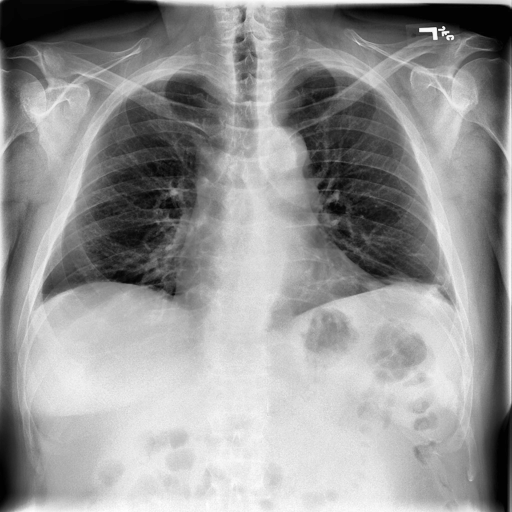
Finding: NORMAL